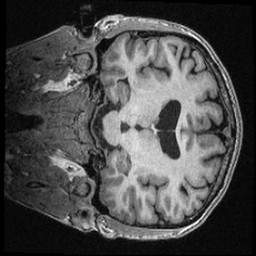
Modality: T1w
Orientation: coronal
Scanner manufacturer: ge
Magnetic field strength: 3 T
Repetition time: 0.006736 s
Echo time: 0.002996 s